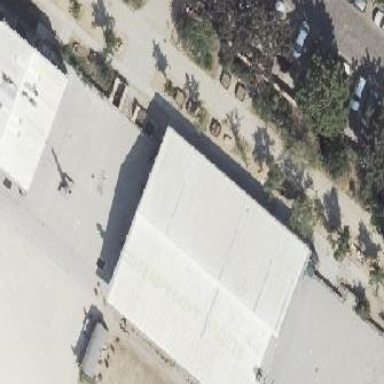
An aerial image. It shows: Close-up view of roof of building.